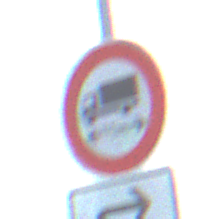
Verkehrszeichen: TatsaechlicheLaenge
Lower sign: RichtungsangabeDurchPfeile5
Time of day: SunriseSunset
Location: Outdoor (RoadRail)
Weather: PartlyCloudy
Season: NotSpecified
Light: Natural